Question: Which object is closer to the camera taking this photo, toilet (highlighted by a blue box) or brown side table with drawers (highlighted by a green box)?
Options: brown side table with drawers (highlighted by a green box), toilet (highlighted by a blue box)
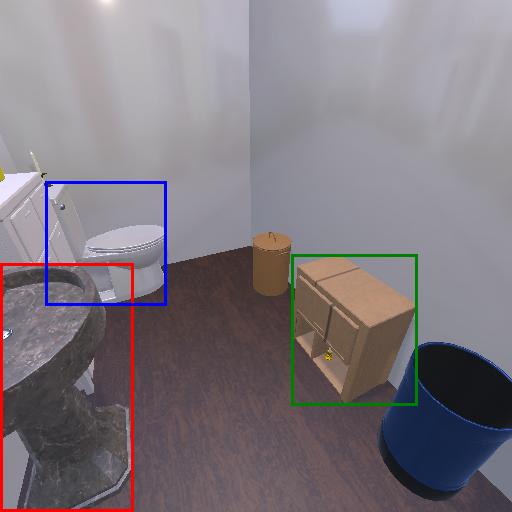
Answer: brown side table with drawers (highlighted by a green box)